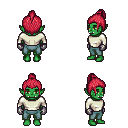
a pixel art fantasy rpg character, female body template, orc, green skin, white long-sleeve shirt, teal pants, ruby red short topknot hairstyle, metal gloves, four views (front, back, left, right), 2x2 character sprite sheet, small pixel art, hard edges, no anti-aliasing